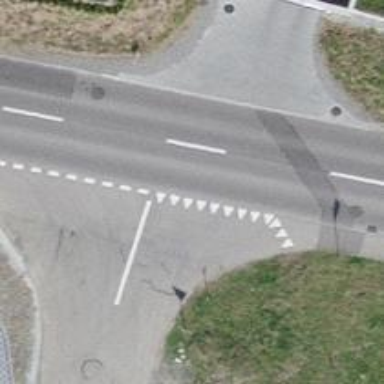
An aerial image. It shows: Sidewalk along the footway.